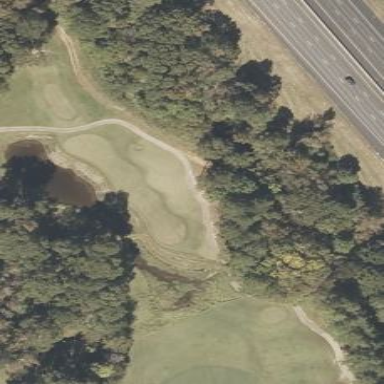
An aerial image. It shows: Grassy area designated as golf tee.